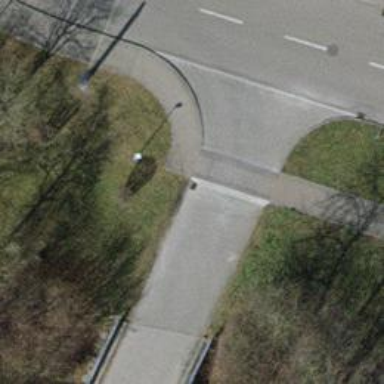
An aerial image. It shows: Residential road with paving stones.